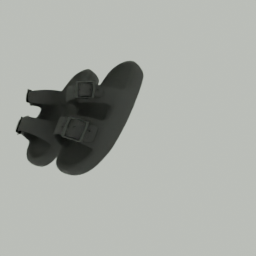
Label: people